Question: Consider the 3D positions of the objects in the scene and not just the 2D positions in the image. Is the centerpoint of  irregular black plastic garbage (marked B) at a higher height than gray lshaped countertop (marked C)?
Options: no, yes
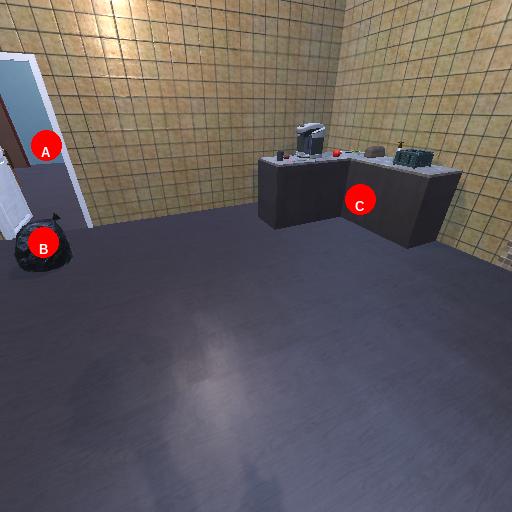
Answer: no